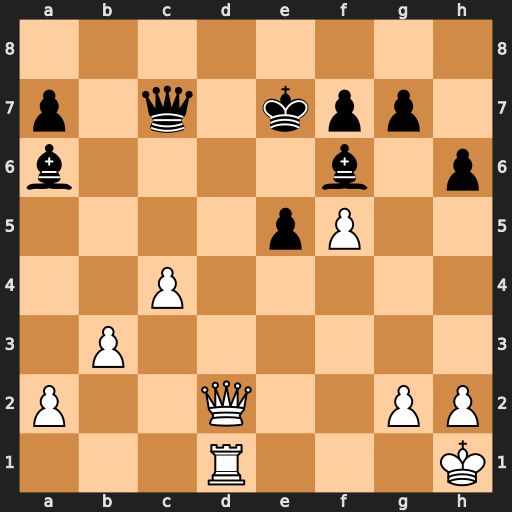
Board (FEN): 8/p1q1kpp1/b4b1p/4pP2/2P5/1P6/P2Q2PP/3R3K
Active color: w
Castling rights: -
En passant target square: -
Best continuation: Qb4+ Ke8 Qa4+